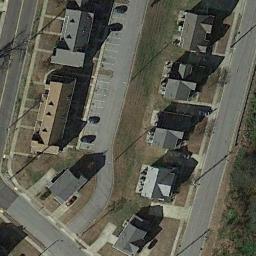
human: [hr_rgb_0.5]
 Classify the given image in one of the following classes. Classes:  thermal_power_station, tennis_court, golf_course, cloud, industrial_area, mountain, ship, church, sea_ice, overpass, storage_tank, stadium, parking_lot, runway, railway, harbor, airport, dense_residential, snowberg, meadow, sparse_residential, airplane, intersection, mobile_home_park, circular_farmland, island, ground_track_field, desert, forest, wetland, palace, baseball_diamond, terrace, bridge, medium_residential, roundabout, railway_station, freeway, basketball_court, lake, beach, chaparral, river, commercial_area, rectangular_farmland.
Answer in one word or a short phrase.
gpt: medium_residential